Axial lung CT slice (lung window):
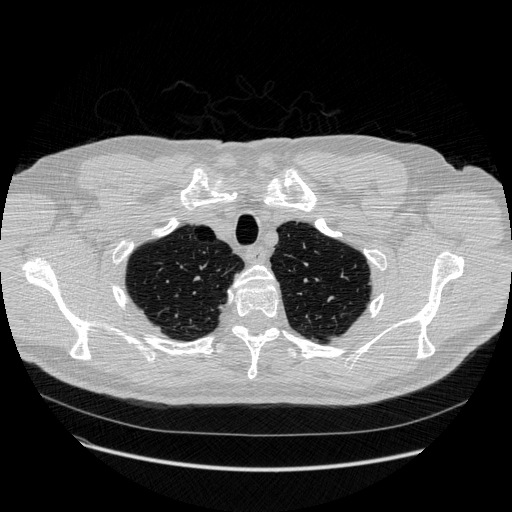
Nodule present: yes
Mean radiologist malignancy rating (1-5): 3